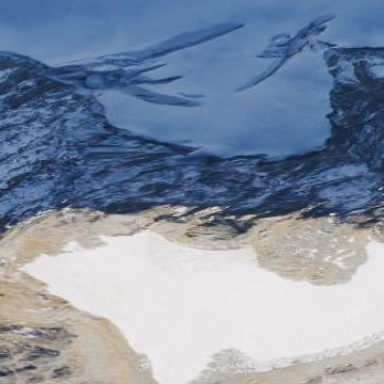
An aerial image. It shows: Majestic glacier in the distance.